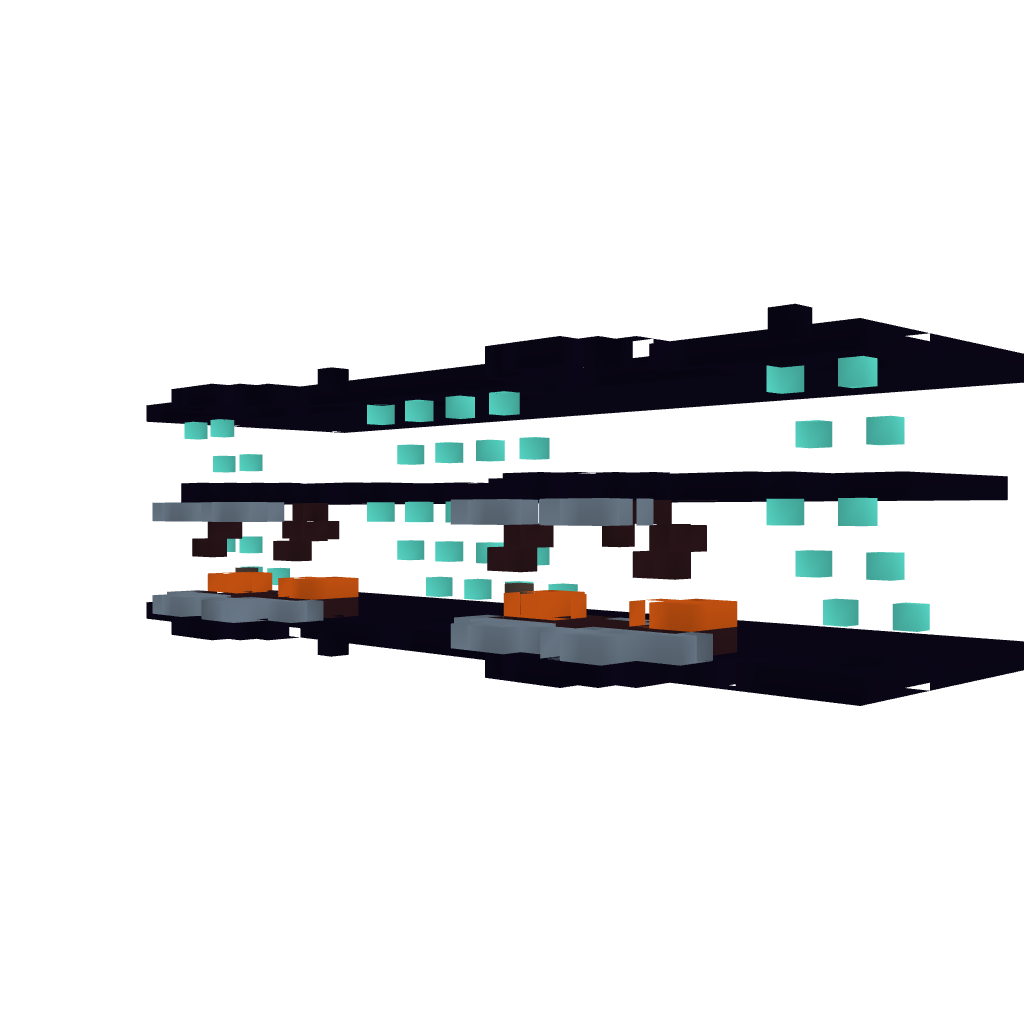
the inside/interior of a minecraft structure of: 2 Story stackable mansion